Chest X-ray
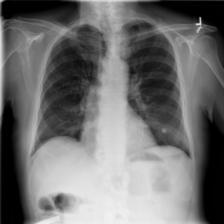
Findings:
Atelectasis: negative
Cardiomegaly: negative
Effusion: negative
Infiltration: positive
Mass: negative
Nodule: negative
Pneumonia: negative
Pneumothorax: negative
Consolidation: positive
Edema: negative
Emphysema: negative
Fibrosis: negative
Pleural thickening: negative
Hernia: negative